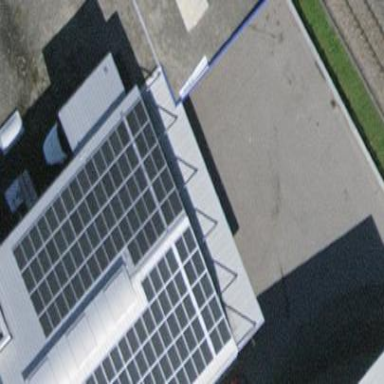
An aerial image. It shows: View of roof of building.